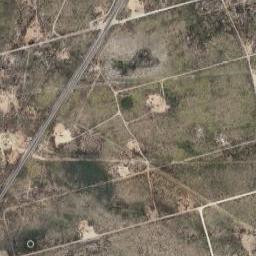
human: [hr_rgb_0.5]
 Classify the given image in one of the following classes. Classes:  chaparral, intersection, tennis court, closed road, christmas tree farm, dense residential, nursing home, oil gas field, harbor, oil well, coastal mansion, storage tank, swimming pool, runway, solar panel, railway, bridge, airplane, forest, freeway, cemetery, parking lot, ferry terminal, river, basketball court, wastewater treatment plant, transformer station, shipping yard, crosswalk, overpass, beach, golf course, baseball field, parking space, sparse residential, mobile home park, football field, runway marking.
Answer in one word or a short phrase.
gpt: oil gas field